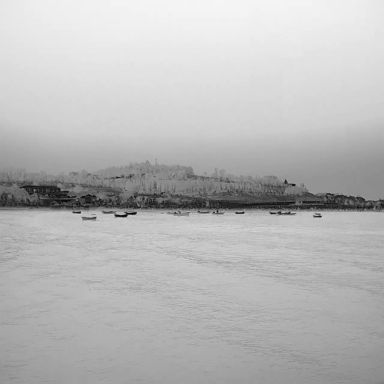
There are 13 bulk_carriers in the infrared image.